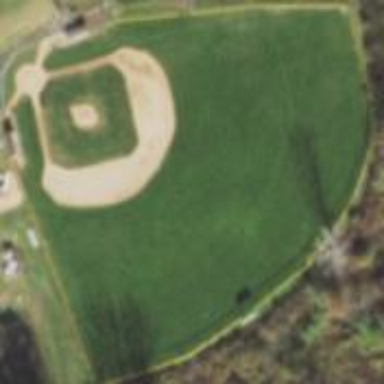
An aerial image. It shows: Baseball pitch for leisure land.